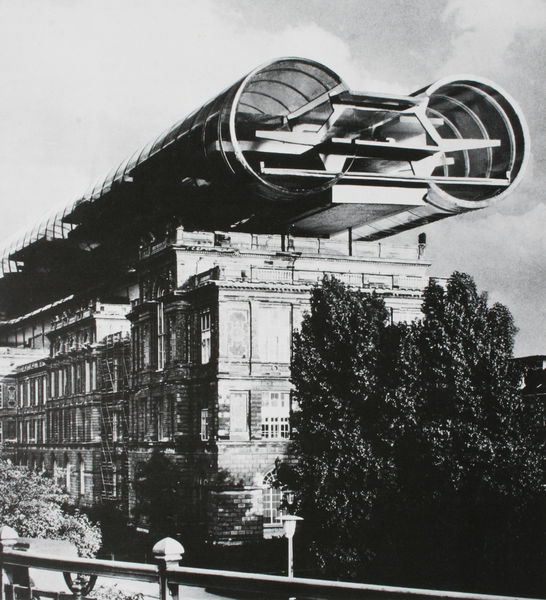
Titel: Kunstakademie mit Röhren
Künstler: Karl Wimmenauer
Standort: Düsseldorf
Institution: Staatliche Kunstakademie
Schlagwörter: baum, himmel, laub, schatten, weiß, wolken, bäume, fenster, grau, lampe, licht, schwarz, dach, gebäude, haus, architektur, büsche, fassade, amerika, geländer, foto, fotografie, photographie, palast, futuristisch, schwarzweiß, photo, etagen, geschosse, usa, illusion, stockwerke, aufnahme, rohre, röhren, leitern, montage, fotomontage, feuerleiter, modern und alt